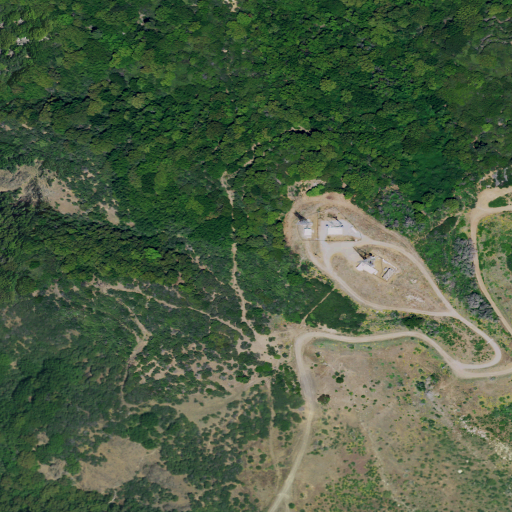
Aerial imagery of mountain in California named Mount Chual containing evergreen forest, mixed forest, shrub, open development, grassland, and low intensity development